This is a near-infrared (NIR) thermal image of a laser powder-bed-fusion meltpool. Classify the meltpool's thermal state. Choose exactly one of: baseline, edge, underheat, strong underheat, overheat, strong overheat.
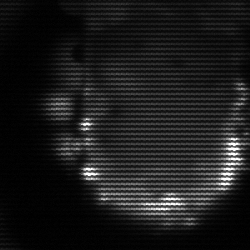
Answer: baseline